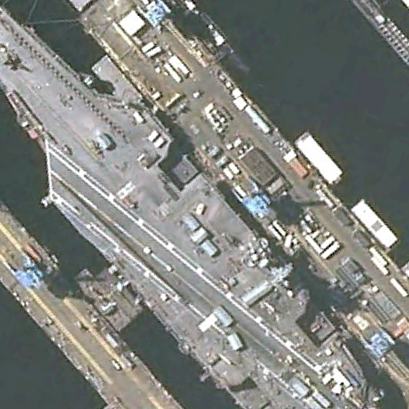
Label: aircraft_carrier